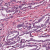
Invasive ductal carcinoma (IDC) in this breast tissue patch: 1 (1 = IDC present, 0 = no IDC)